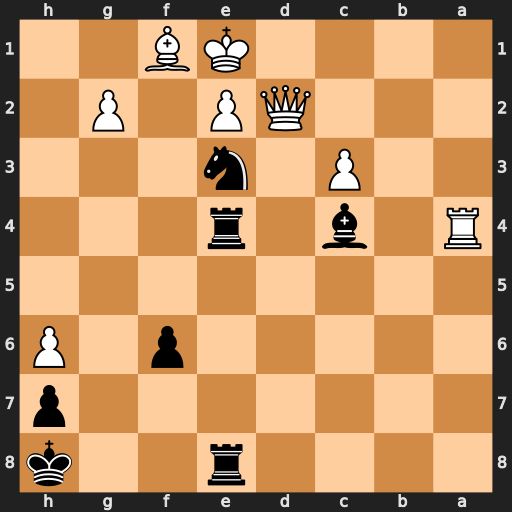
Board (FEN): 4r2k/7p/5p1P/8/R1b1r3/2P1n3/3QP1P1/4KB2
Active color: b
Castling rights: -
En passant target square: -
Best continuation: Rf4 Qxe3 Rxe3 Ra8+ Bg8